Field crop: maize
Growth stage: 2
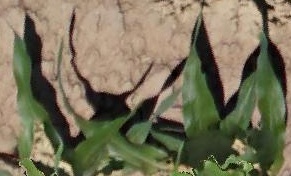
Species: maize